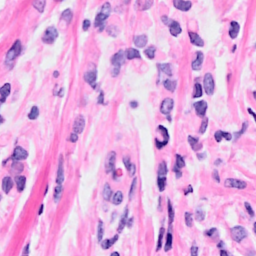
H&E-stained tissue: Breast